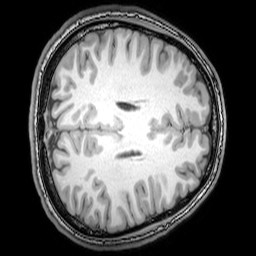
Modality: T1w
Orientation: axial
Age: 22
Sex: male
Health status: healthy
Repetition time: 0.081 s
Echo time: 0.037 s